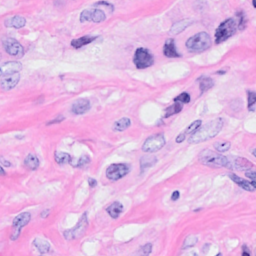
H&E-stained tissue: Breast